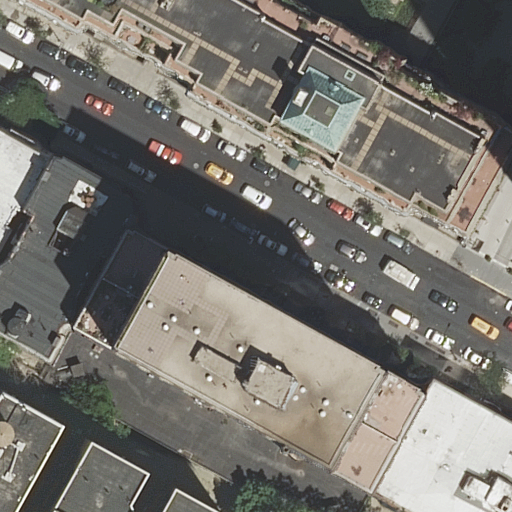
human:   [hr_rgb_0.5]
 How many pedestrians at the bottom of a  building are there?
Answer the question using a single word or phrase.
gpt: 1

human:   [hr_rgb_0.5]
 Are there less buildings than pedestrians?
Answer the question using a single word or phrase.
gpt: no

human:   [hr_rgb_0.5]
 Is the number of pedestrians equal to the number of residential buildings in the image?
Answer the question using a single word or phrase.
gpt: no

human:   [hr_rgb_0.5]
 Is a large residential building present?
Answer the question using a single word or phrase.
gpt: yes

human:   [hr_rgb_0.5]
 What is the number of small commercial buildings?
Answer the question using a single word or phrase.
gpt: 0

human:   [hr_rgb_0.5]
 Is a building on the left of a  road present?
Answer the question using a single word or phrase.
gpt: yes

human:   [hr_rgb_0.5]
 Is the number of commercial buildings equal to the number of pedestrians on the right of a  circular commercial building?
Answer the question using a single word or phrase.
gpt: yes

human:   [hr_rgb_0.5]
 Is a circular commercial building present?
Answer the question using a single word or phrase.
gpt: no

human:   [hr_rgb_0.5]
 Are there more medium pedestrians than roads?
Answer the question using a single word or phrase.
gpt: no

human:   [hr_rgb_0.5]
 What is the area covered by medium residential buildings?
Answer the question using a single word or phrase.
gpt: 451m2

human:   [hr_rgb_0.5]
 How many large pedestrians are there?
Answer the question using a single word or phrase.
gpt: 0

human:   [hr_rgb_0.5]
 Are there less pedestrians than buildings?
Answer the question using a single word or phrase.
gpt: yes

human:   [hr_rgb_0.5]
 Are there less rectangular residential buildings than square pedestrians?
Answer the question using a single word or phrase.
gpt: no

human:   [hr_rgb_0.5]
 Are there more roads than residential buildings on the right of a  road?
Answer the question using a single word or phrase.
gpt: no

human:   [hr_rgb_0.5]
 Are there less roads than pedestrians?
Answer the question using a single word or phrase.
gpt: no

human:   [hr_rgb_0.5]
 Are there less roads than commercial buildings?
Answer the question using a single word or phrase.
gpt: no

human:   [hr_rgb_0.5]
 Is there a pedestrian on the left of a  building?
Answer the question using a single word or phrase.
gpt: no

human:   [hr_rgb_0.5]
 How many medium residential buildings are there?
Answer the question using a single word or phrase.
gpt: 2

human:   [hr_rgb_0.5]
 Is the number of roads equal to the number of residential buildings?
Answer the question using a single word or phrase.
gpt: no

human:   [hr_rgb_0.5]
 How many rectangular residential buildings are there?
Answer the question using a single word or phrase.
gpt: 3

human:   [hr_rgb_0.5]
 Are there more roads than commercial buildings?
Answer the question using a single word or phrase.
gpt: yes

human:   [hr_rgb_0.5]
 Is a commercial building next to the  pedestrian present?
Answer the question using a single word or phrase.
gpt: no

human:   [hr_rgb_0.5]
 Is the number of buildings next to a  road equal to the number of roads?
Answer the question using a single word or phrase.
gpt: no

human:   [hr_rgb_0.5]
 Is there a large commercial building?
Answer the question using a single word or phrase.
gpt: no

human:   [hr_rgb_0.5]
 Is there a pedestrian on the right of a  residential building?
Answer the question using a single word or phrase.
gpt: yes

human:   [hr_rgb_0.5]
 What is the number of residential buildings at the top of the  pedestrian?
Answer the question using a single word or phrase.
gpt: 0

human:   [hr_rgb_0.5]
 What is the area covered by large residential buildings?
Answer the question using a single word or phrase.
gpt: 2465m2

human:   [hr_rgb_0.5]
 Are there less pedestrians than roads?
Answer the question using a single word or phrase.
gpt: yes

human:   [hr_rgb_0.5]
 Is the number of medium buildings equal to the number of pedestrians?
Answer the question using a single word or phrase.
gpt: no

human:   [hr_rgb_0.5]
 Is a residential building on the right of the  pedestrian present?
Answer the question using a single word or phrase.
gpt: no

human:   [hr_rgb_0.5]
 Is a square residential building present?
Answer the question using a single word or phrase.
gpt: no

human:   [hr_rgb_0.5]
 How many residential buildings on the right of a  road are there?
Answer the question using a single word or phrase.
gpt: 2

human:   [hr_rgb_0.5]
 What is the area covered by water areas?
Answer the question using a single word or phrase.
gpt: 0m2

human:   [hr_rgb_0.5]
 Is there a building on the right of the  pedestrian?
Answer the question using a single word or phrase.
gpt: no

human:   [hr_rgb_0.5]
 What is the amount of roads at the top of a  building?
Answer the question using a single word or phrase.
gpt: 2

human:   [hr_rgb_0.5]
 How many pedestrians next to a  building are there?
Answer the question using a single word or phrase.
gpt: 1